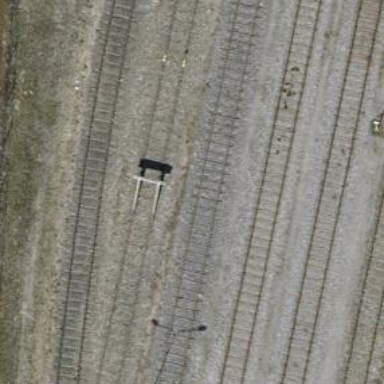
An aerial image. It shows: Railway buffer stop.